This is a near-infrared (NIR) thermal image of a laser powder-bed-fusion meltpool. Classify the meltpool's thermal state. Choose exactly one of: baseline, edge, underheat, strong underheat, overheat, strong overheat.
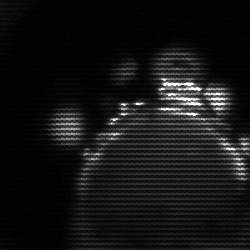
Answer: edge